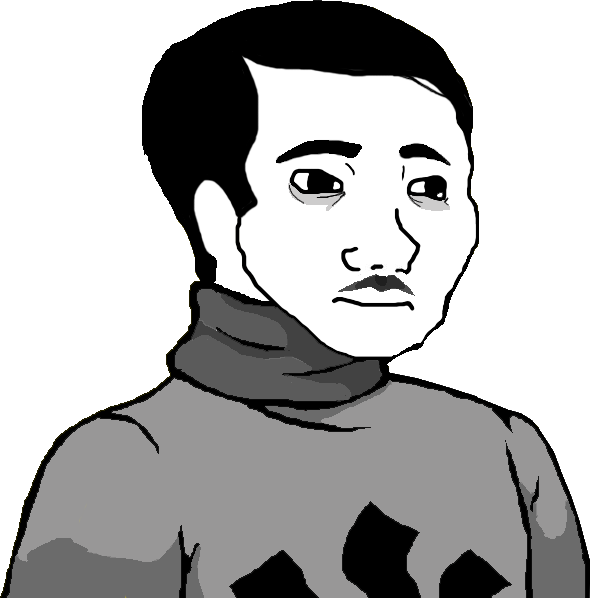
Label: 5_Doomer